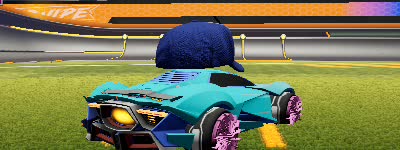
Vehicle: werewolf